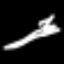
Label: fork